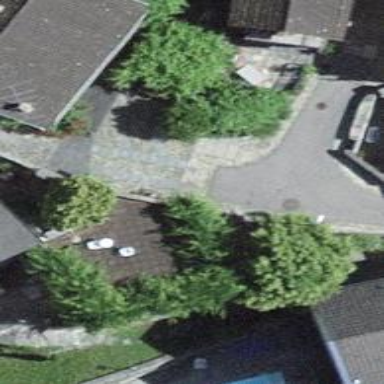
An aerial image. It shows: Alleyway designated as service road.